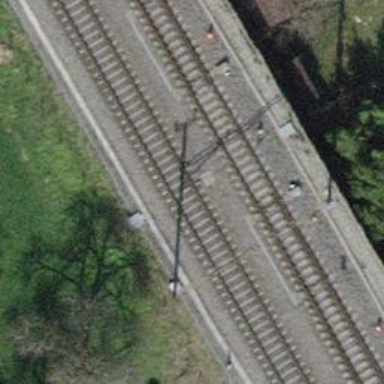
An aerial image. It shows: Railway track with contact line for electrification.